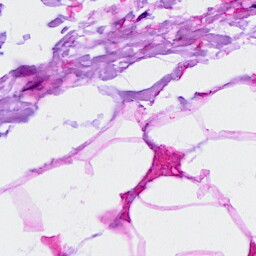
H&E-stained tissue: Breast